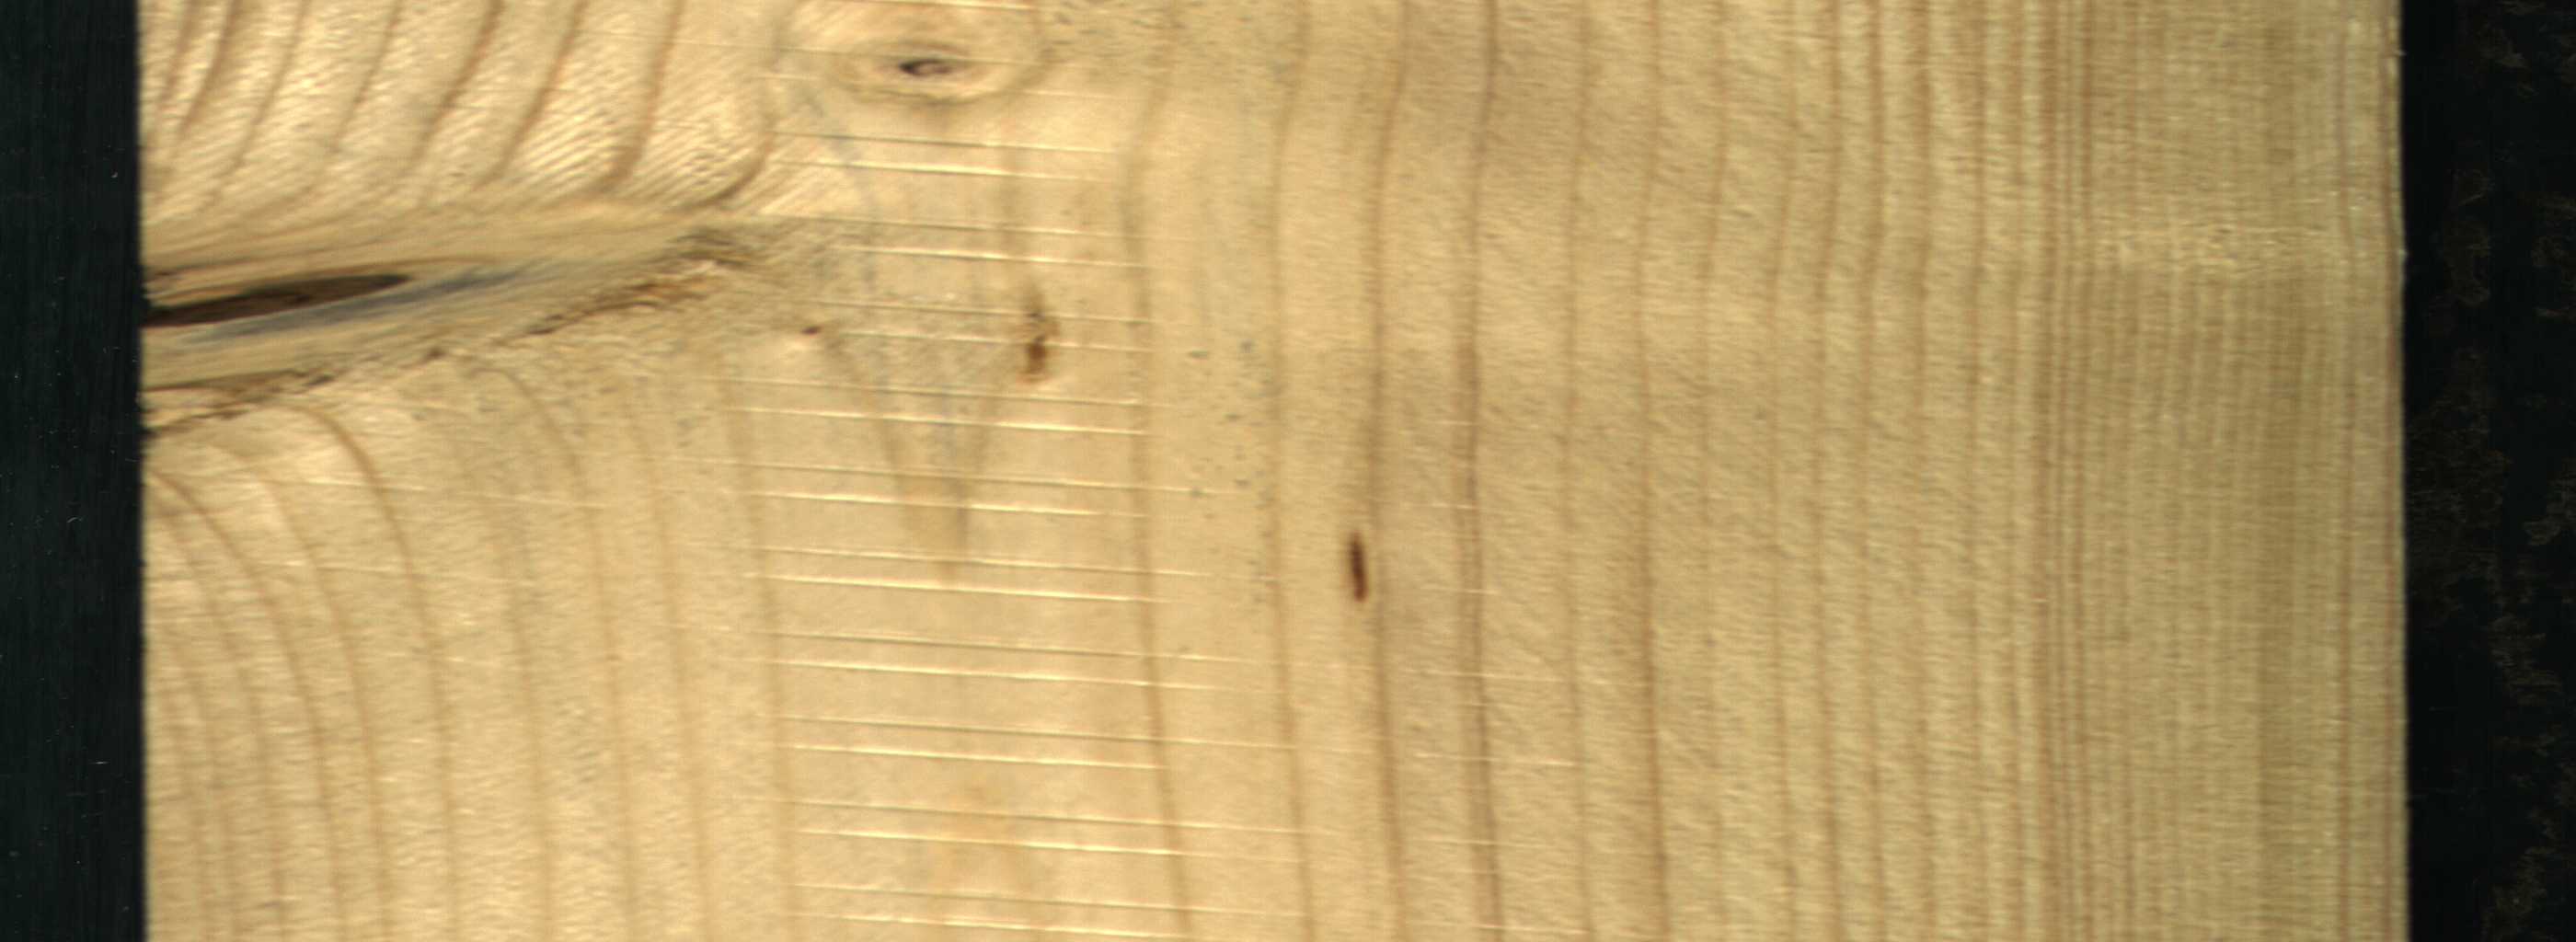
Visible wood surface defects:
resin
resin
Dead_Knot
Live_Knot